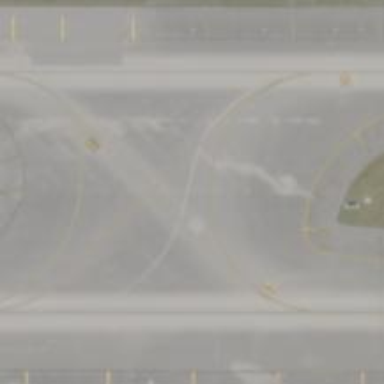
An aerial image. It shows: Image of taxiway at airport.